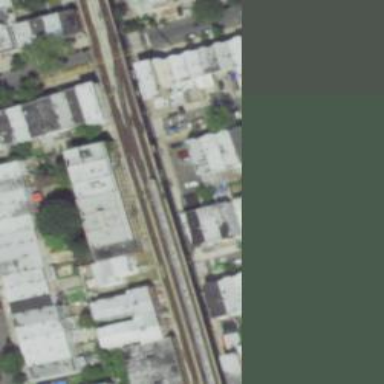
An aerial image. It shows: Bridged rail siding with electrification.